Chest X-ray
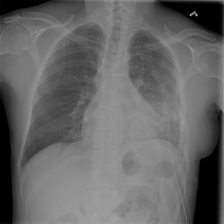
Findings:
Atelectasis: negative
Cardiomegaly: negative
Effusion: positive
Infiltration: negative
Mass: negative
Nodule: negative
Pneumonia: negative
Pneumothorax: negative
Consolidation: negative
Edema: negative
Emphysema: negative
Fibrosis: negative
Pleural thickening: negative
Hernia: negative